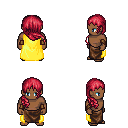
a pixel art fantasy rpg character, male body template, human, dark skin, yellow cape, robe skirt, ruby red right-swept hairstyle, cloth bracers, four views (front, back, left, right), 2x2 character sprite sheet, small pixel art, hard edges, no anti-aliasing